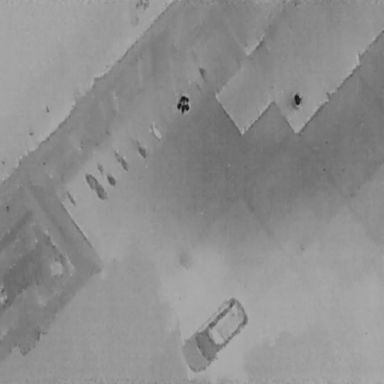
There are eight objects shown in the infrared image, including two People, five Bicycles, and a Car.